Question: I want to visualise some points on a graph, the points move along the link, but they are not nodes. Currently I have added some point location, but can not display them on the figure.
This is the code
# --
'''
import networkx as nx
import matplotlib.pyplot as plt
import itertools
import math
#from mesa.space import NetworkGrid
#from mesa import Agent, Model
#from mesa.time import RandomActivation
#from mesa.datacollection import DataCollector
#from mesa.space import NetworkGrid
#%%Build a graph
G=nx.Graph()
G.add_node("GPs")
G.add_node("AcuteCares")
G.add_node("Waitlists")
G.add_node("newPatients")
G.add_node("Preventabledeaths")
G.add_node("ReviewPatients")
G.add_node("DeathPools")
G.add_node("DNAPool1s")
G.add_node("DNAPool2s")
G.add_node("UntreatedPopulations")
G.add_node("SAPops")
labeldict = {}
labeldict["GPs"] = "GP"
labeldict["AcuteCares"] = "Acute Care"
labeldict["Waitlists"] = "Waitlist"
labeldict["newPatients"] = "New Patients"
labeldict["Preventabledeaths"] = "Preventable Deaths"
labeldict["ReviewPatients"] = "Review Patients"
labeldict["DeathPools"] = "Natural Deaths"
labeldict["DNAPool1s"] = "First DNA"
labeldict["DNAPool2s"] = "Second DNA"
labeldict["UntreatedPopulations"] = "Untreated Population"
labeldict["SAPops"] = "General Population"
G.node["Preventabledeaths"]['pos']=(0,6)
G.node["ReviewPatients"]['pos']=(-3,5)
G.node["UntreatedPopulations"]['pos']=(3,5)
G.node["DNAPool2s"]['pos']=(-3,3)
G.node["Waitlists"]['pos']=(3,3)
G.node["AcuteCares"]['pos']=(-5,0)
G.node["DNAPool1s"]['pos']=(5,0)
G.node["GPs"]['pos']=(-3,-5)
G.node["DeathPools"]['pos']=(3,-5)
G.node["SAPops"]['pos']=(-3,-3)
G.node["newPatients"]['pos']=(3,-3)
edges=itertools.permutations(G.nodes(),2)
G.add_edges_from(edges)
pos=nx.get_node_attributes(G,'pos')
nx.draw(G,pos,labels=labeldict, with_labels = True)
plt.show()
#grid = NetworkGrid(G)
# %%
def arclen(edge):
"""
calculate the length of an edge. The format of edge is like: ('UntreatedPopulations', 'SAPops')
"""
dist_edge = math.sqrt((G.node[edge[0]]['pos'][0] - G.node[edge[1]]['pos'][0])**2 + (G.node[edge[0]]['pos'][1] - G.node[edge[1]]['pos'][1])**2)
return dist_edge
def patientcor(speed,step,edge):
"""get the coordinate of point along the edge, speed is the moving speed per step,
time is the number of steps, edge is the specific edge
"""
x=G.node[edge[0]]['pos'][0] + speed*step/arclen(edge) *(G.node[edge[1]]['pos'][0] -G.node[edge[0]]['pos'][0])
y=G.node[edge[0]]['pos'][1] + speed*step/arclen(edge) *(G.node[edge[1]]['pos'][1] -G.node[edge[0]]['pos'][1])
return (x,y)
#%% Visualise the graph, set the speed at 0.2, time is 0,1,2
edge=("SAPops","GPs")
for t in range(3):
pos[t]=patientcor(0.2, t,edge) #add the location of point on the link per step to the dict
nx.draw(G,pos, labels=labeldict,with_labels = True) #visualise pos dict along with the graph, but the additional points other than nodes do not appear on the figure
plt.show()
'''
The graph figure only displays the nodes, but not the points that move along the edges:

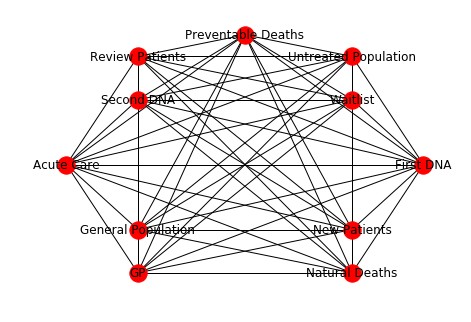
Answer: The 'nx.draw' command will only plot those nodes that are in the graph. If your dictionary 'pos' provides locations of other points, it will silently ignore them. I believe this is the appropriate behavior and I can think of lots of times where my coding would be much more difficult if it would also plot other points that appeared in my 'pos' dictionary.
For what you want, simply create a new list of the points you want to plot (or in your example it looks like just a single point). Then use matplotlib's <URL> command.
'''
#stuff skipped here
edge=("SAPops","GPs")
for t in range(3):
mypoint = patientcor(0.2, t,edge)
nx.draw(G,pos, labels=labeldict,with_labels = True) #visualise pos dict along with the graph, but the additional points other than nodes do not appear on the figure
plt.scatter([mypoint[0]], [mypoint[1]])
plt.show()
'''
<URL>
You'll probably want to play with the node sizes and specific locations of these points.